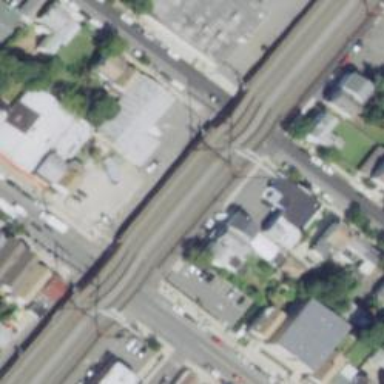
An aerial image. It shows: Bridge over electrified railway with contact lines.